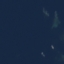
Land use / land cover: SeaLake